Question: I have the same problem as described <URL>:
> I am using two orchestrations. First orchestration calls the second using direct binding through a two-way send port. Second orchestrion has a two-way receive port to send the result back to the first. Every thing is working as it should but I am getting the following exception.'A response message for two-way receive port "Unknown " is being suspended as the messaging engine could not correlate the response to an existing request message. This usually happens when the host process has been recycled.'
And the suggested solution works as well (). But I can't understand why this works and if this a good way to solve the problem. The 'BTS.EpmRRCorrelationToken' flow is the following:

When I don't change the 'BTS.EpmRRCorrelationToken' property, it is the same in all messages which flow in the process, but why on Earth doesn't BizTalk change it instead if it can't correctly correlate the messages?
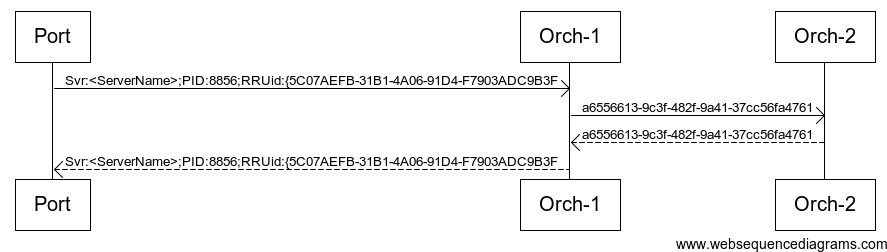
Answer: Changing this property is certanly OK in your case.
The problem is direct binding. When you use it, you actually going more "low-level" way and have to deal with how BTS publish-subscribe mechanism works.
Send-Receive port subscribes to receive a message with a specific BTS.EpmRRCorrelationToken. So when you post receive message again in the Message box (for second orch), receive port grabs it too and unsubscribes then. When you finally try to send a response - there is noone waiting for it. So you have to change that property until you sending response back to the port.